Question: >
<URL>
I have a .swf file and I want to open it into a webview and also want to play flash games loaded there in the webview. How do I do that?

I am getting swf file in encoded form in webview instead of a clock.
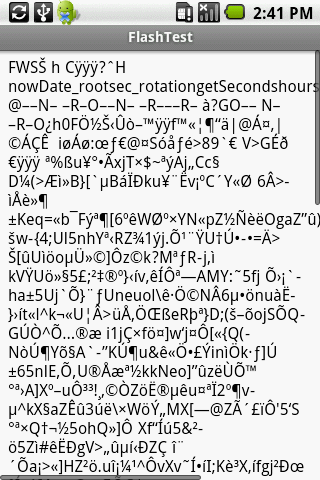
Answer: I think You should implement setPluginsEnabled method.
example
'''
String url ="file:///android_asset/hoge.swf";
WebView wv=(WebView) findViewById(R.id.WebView01);
wv.getSettings().setPluginsEnabled(true);
wv.loadUrl(url);
'''